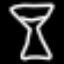
Label: hourglass